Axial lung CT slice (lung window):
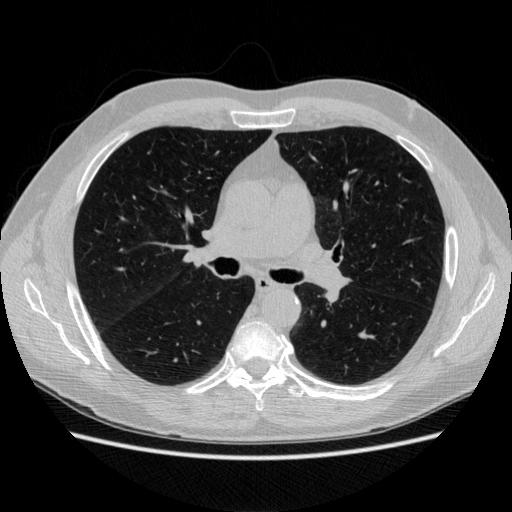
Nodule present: no